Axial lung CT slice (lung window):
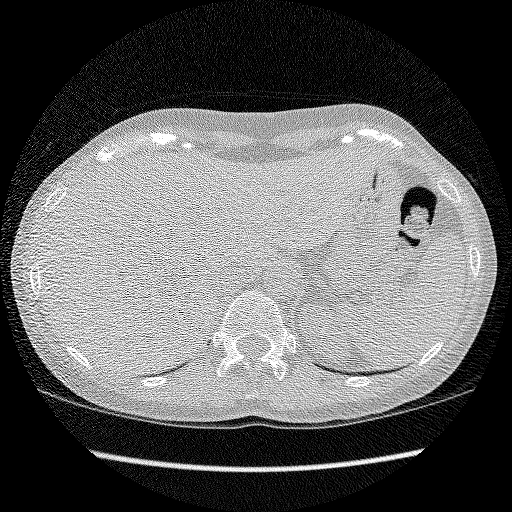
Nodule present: no